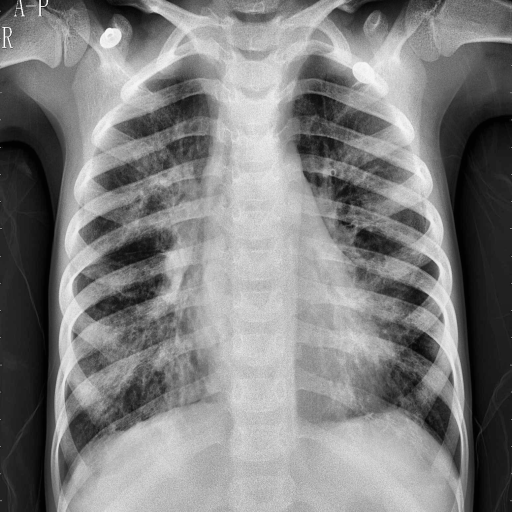
Finding: PNEUMONIA